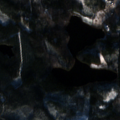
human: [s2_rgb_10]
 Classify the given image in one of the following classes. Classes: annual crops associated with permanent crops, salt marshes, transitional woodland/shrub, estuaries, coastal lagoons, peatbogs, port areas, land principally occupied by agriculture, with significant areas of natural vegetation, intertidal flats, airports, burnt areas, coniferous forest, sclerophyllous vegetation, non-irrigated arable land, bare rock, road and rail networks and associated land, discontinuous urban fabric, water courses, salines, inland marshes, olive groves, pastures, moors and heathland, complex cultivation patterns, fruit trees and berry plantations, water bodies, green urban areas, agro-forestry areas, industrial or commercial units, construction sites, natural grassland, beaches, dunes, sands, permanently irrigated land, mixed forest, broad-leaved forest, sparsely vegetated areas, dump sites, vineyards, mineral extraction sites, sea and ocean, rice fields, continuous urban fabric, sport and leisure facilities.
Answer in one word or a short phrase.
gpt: coniferous forest, mixed forest, water bodies